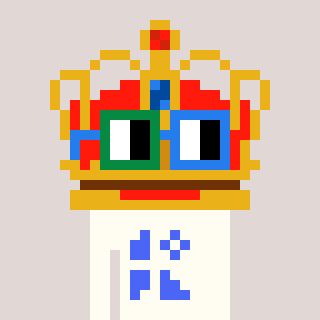
a pixel art character with square green and blue glasses, a crown-shaped head and a grayscale-colored body on a warm background